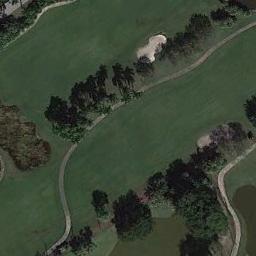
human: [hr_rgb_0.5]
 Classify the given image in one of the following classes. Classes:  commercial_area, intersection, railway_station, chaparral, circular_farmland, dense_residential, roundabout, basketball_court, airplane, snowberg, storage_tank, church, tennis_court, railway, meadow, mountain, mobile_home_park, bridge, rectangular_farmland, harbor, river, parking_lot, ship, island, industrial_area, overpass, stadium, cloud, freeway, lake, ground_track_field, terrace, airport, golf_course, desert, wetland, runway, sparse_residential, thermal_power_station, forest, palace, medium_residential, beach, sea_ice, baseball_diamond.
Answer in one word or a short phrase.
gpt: golf_course